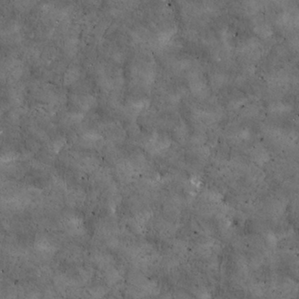
Label: non_frost